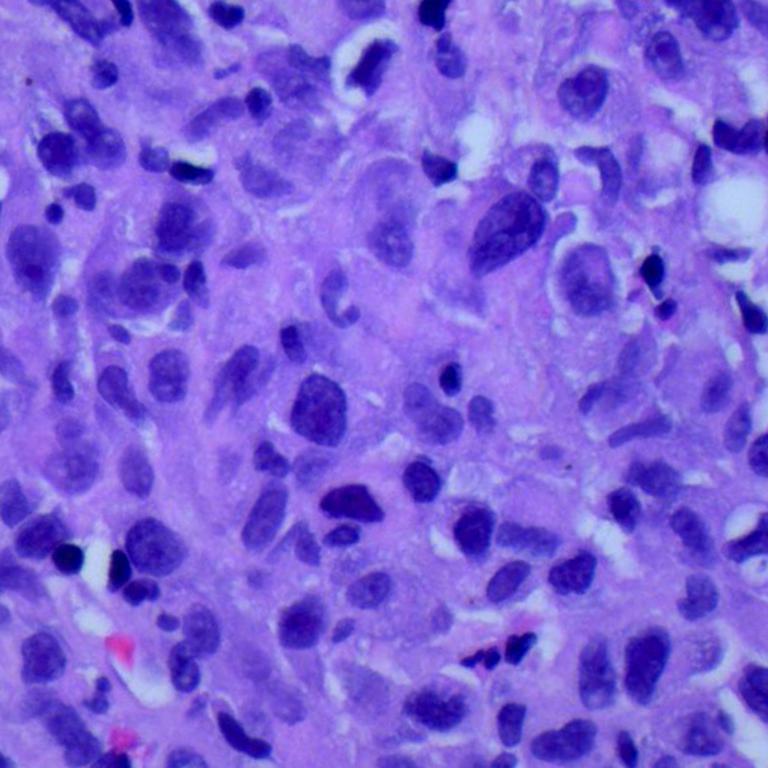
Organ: lung
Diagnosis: adenocarcinomas